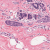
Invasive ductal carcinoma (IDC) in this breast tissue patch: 0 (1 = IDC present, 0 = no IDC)